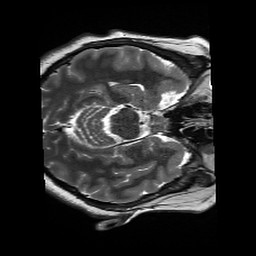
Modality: T2w
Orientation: axial
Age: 21
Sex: female